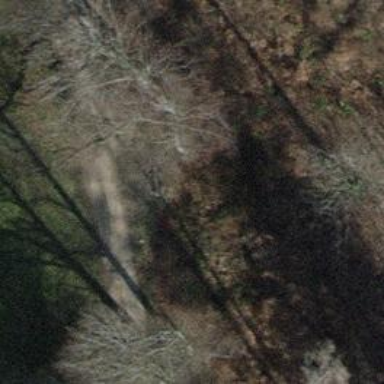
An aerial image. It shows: Brown bench.